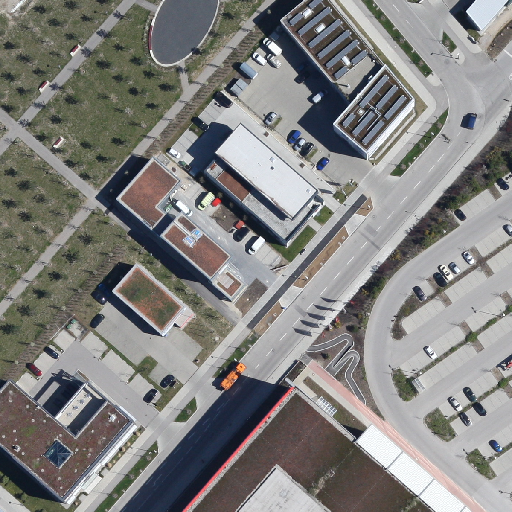
Referring expression: road